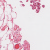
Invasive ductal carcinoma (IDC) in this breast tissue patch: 0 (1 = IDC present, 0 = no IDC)